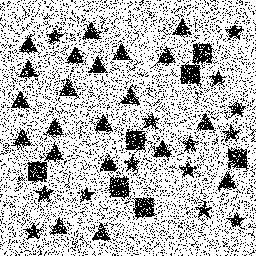
Squares: 7
Triangles: 21
Stars: 14
Total shapes: 42